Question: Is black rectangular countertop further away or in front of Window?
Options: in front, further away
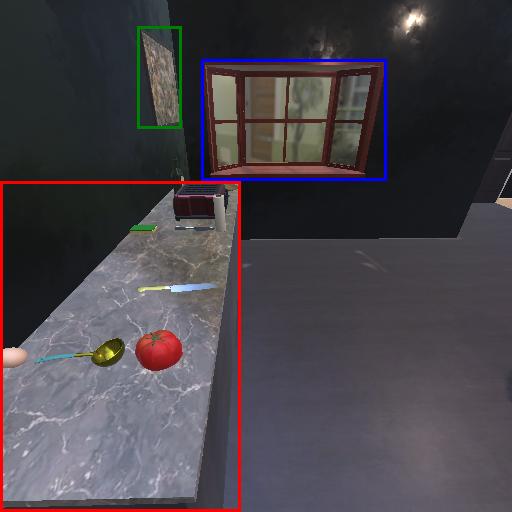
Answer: in front